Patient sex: F
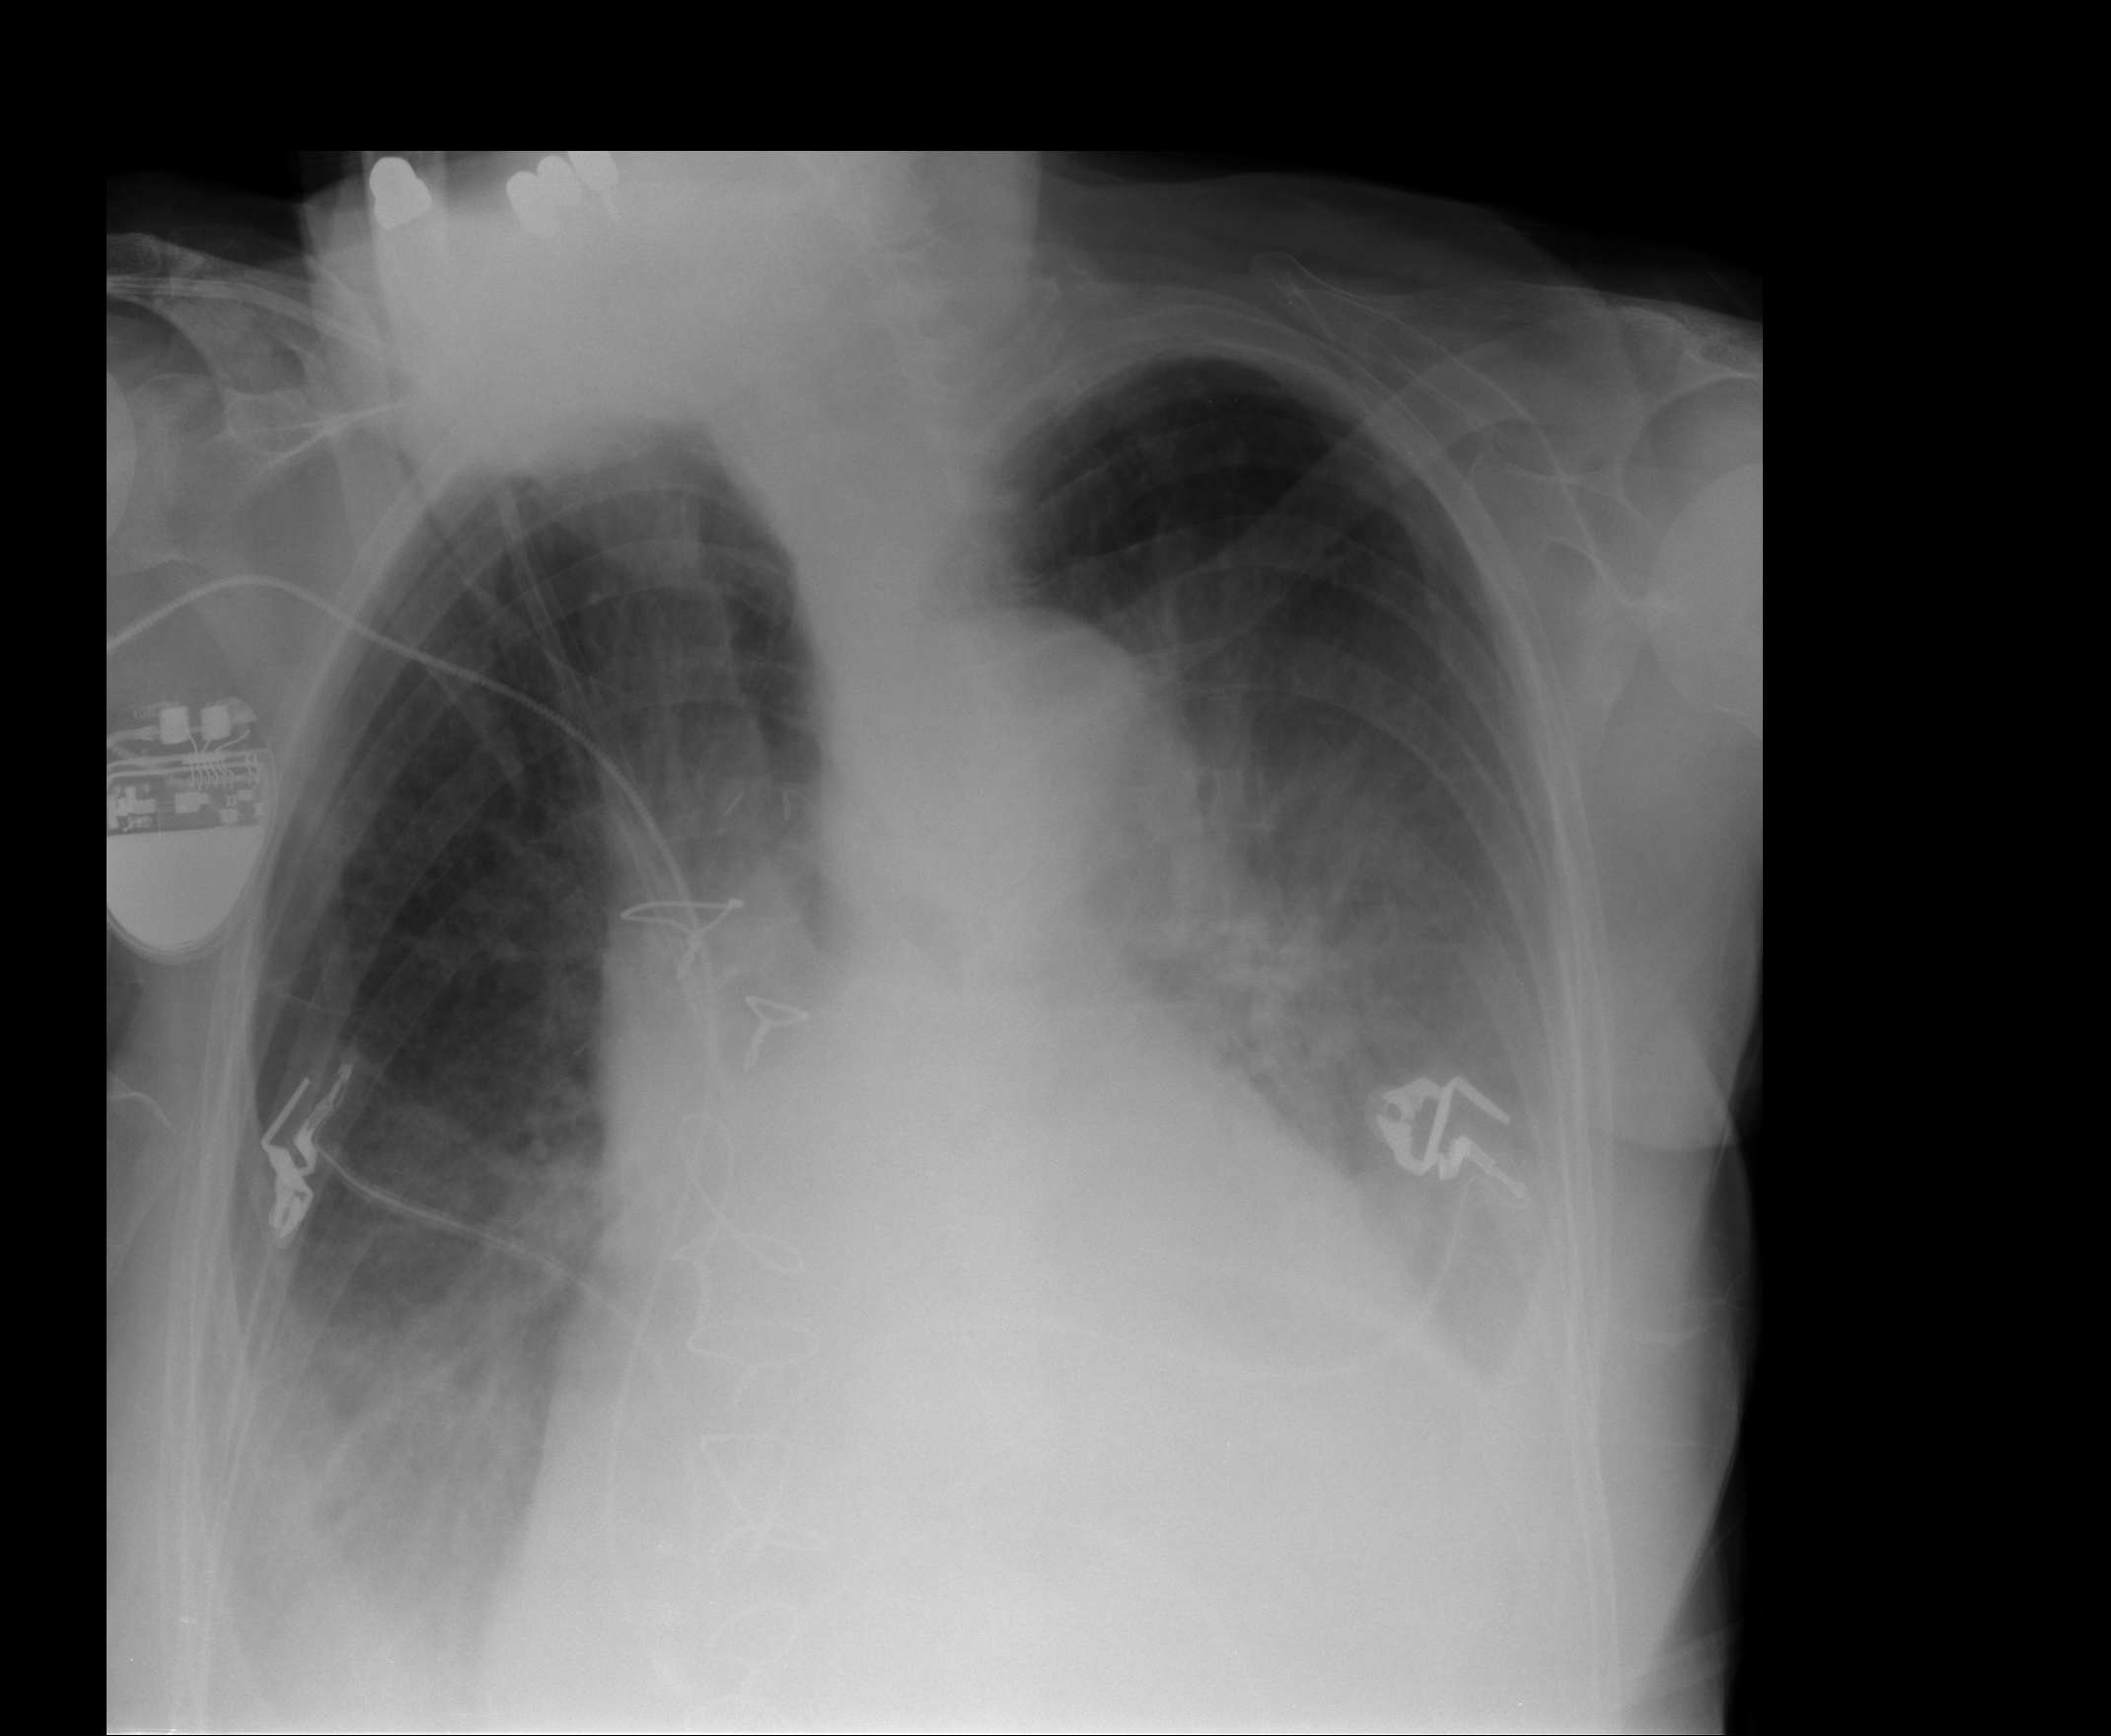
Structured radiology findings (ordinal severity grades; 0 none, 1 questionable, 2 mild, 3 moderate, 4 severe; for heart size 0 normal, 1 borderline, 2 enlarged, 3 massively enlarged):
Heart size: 3
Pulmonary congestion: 2
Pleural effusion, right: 2
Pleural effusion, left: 3
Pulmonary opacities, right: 0
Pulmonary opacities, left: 1
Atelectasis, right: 2
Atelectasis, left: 2